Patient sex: F
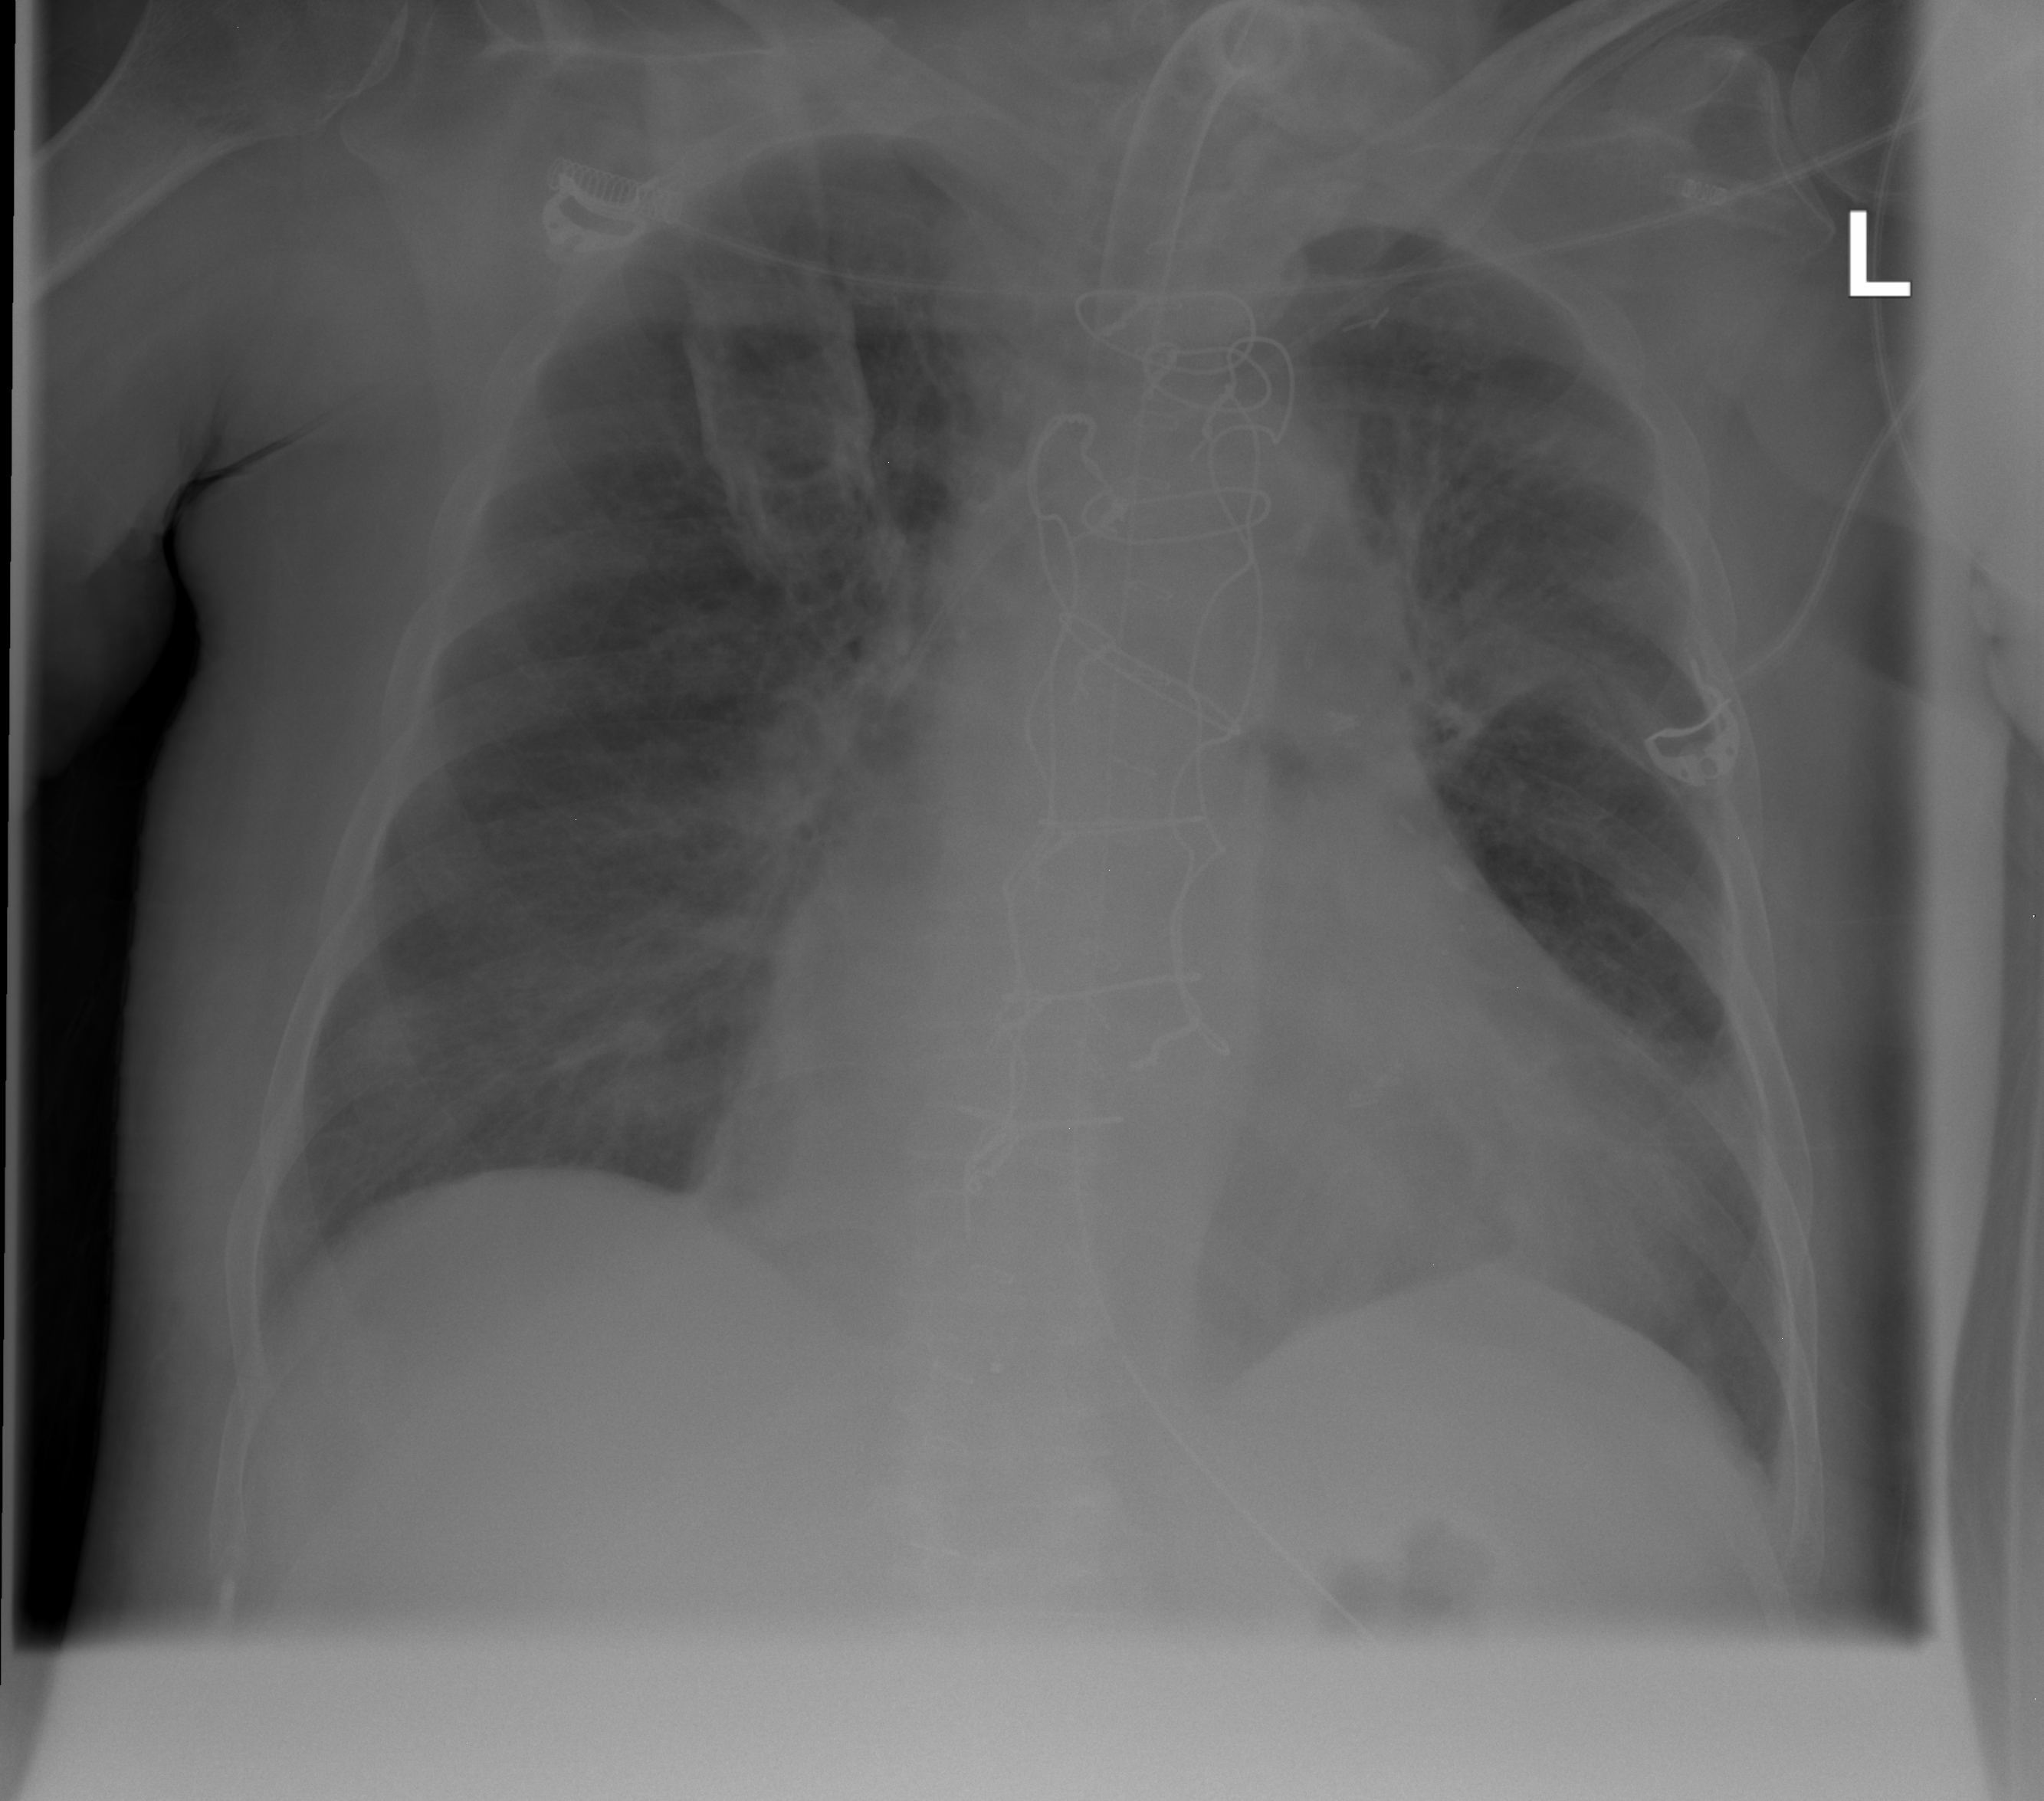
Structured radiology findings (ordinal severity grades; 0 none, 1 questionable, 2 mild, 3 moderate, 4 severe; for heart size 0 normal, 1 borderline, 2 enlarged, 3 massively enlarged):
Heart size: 2
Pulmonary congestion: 3
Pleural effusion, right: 0
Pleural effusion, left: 2
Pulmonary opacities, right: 2
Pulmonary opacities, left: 2
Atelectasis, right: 0
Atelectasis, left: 0